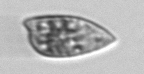
Label: Prorocentrum_dentatum